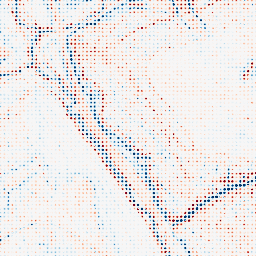
Category: edge_preserving
Decomposition family: anisotropic_diffusion
Decomposition parameters: iterations: 20
kappa: 30
gamma: 0.15
Upsampling method: sinc_blackman
Upsampling parameters: scale: 8
kernel_size: 4
Upsampling scale: 8